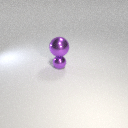
large purple metal sphere above small purple metal sphere